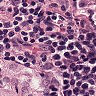
Metastatic tissue present: no